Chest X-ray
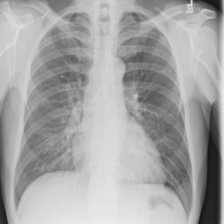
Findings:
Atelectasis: negative
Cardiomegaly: negative
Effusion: negative
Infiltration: negative
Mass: negative
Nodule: negative
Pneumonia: negative
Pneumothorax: negative
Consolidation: negative
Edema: negative
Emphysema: negative
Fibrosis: negative
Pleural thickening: negative
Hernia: negative